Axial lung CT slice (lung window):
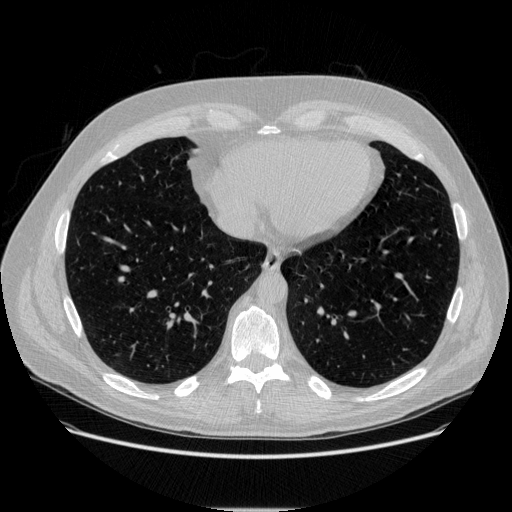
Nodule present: no